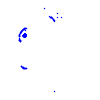
Particle: pion